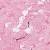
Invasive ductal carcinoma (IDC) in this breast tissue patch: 0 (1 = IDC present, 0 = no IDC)